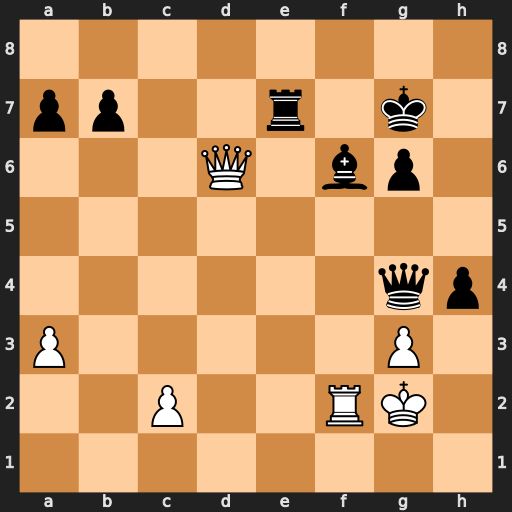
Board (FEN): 8/pp2r1k1/3Q1bp1/8/6qp/P5P1/2P2RK1/8
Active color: w
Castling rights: -
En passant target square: -
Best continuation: Qxf6+ Kh6 Qxe7 Qxg3+ Kf1